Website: apple
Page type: billing-address
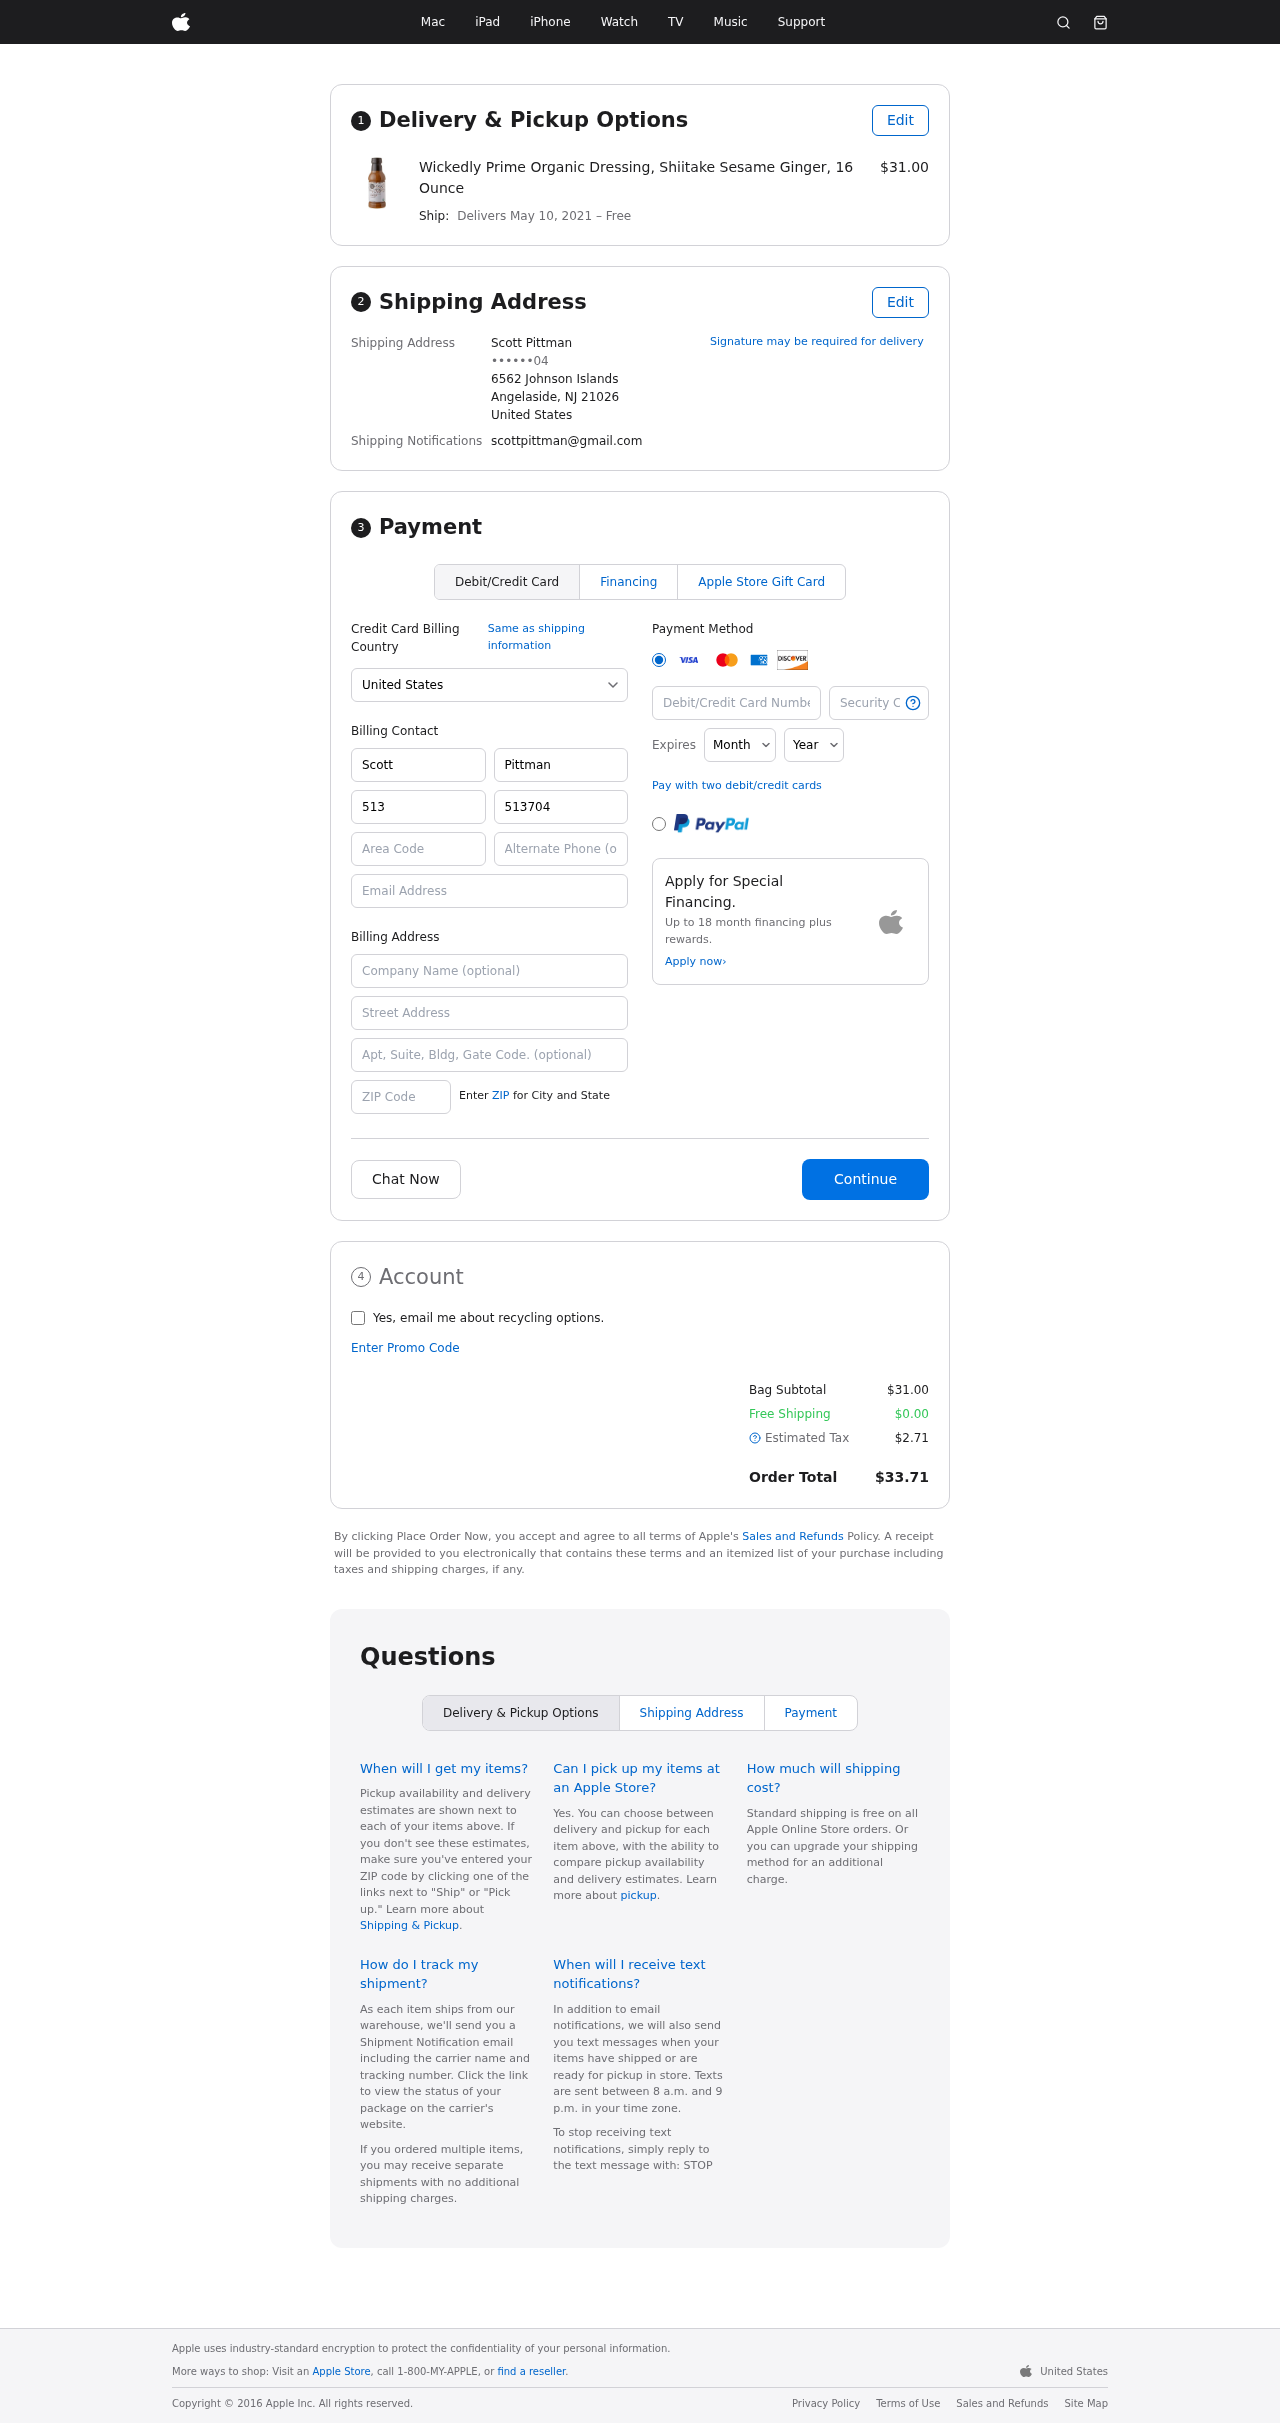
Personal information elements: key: PII_CARD_CVV
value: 438
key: PII_CARD_EXPIRY_MONTH
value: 10
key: PII_CARD_EXPIRY_YEAR
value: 29
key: PII_CARD_NUMBER
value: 4321 5236 1914 4681
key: PII_CITY_STATE_ZIP
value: Angelaside, NJ 21026
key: PII_COUNTRY
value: United States
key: PII_EMAIL
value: scottpittman@gmail.com
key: PII_FULLNAME
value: Scott Pittman
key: PII_STREET
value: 6562 Johnson Islands
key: PII_PHONE_MASKED
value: ••••••04
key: PII_BILLING_FIRSTNAME
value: Scott
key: PII_BILLING_LASTNAME
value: Pittman
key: PII_BILLING_PHONE_AREA
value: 513
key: PII_BILLING_PHONE
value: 5137045404
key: PII_BILLING_PHONE_ALT_AREA
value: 661
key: PII_BILLING_PHONE_ALT
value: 6614514150
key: PII_BILLING_EMAIL
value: scottpittman@gmail.com
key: PII_BILLING_STREET
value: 6562 Johnson Islands
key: PII_BILLING_POSTCODE
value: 21026
Product elements: key: PRODUCT1_NAME
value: Wickedly Prime Organic Dressing, Shiitake Sesame Ginger, 16 Ounce
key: PRODUCT1_PRICE
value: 31
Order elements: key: ORDER_DELIVERY_DATE
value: May 10, 2021
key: ORDER_SUBTOTAL
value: $31.00
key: ORDER_SHIPPING_COST
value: $0.00
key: ORDER_TAX
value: $2.71
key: ORDER_TOTAL
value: $33.71